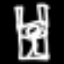
Label: bed